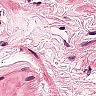
Metastatic tissue present: no